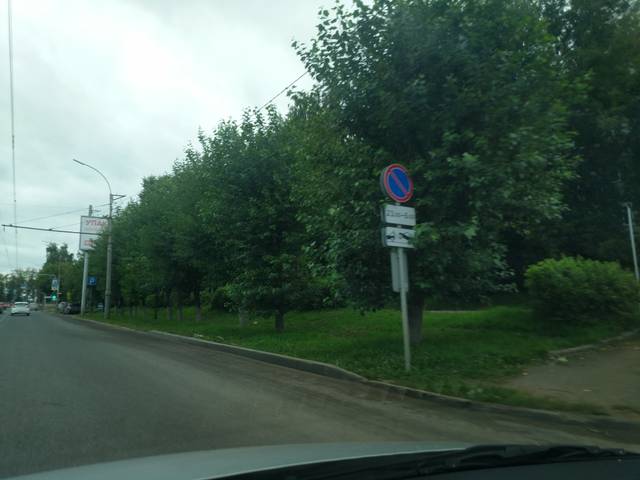
Region: Russia
Coordinates: 58.618, 49.657